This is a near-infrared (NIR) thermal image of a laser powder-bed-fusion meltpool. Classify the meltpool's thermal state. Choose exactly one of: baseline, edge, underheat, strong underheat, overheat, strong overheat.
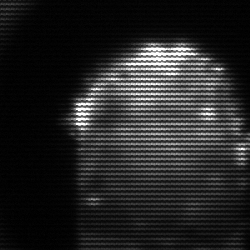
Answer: baseline